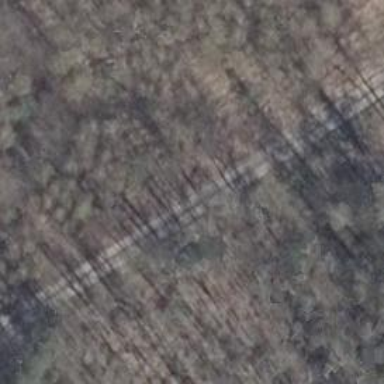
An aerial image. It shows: Track with grade2 tracktype.